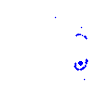
Particle: electron